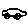
Label: car